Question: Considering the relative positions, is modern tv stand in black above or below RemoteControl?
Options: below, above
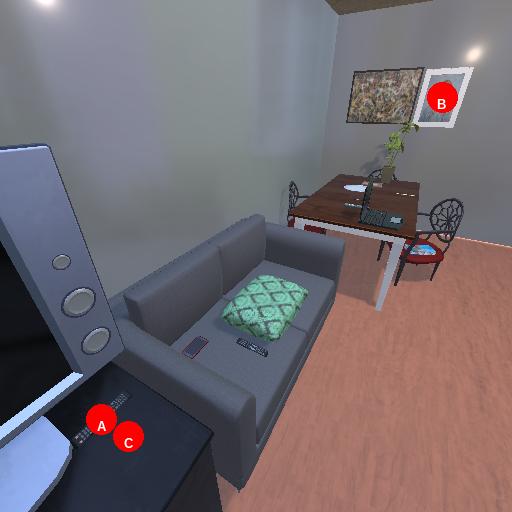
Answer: below